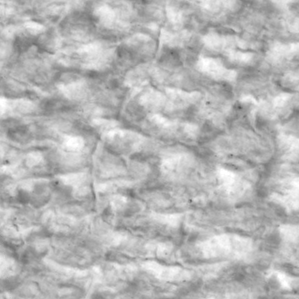
Label: non_frost